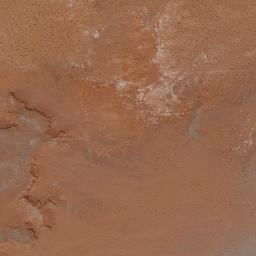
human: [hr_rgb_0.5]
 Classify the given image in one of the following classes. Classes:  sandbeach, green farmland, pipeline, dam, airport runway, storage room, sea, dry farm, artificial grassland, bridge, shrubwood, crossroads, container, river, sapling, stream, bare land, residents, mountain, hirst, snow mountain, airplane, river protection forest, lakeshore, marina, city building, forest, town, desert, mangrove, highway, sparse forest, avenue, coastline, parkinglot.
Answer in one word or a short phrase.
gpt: desert